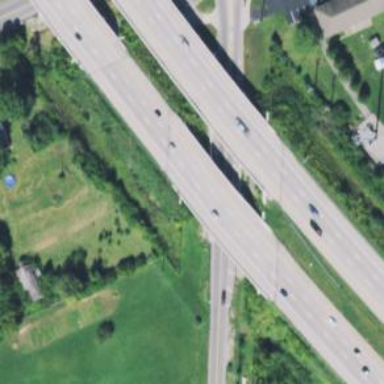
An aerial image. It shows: Motorway with embankment.